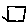
Label: square